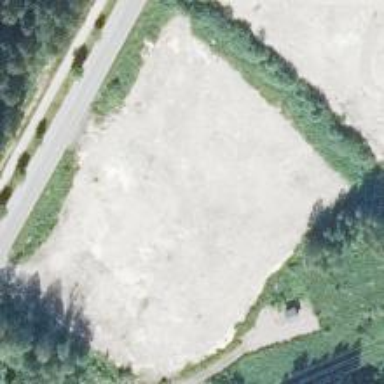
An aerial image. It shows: Brownfield site.